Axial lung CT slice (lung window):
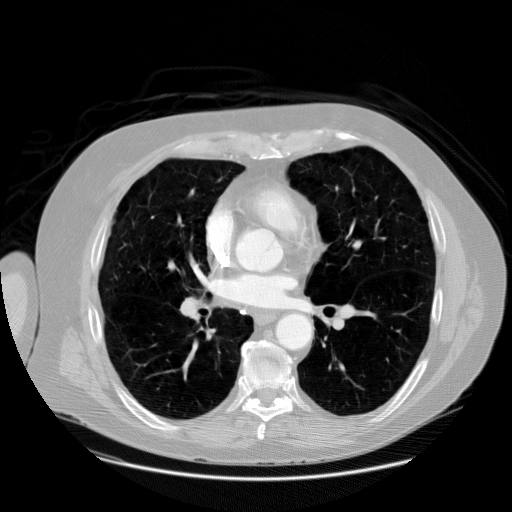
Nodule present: no